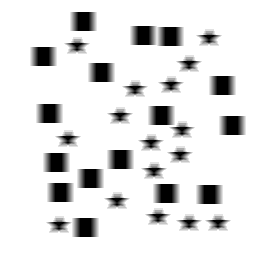
Squares: 16
Triangles: 0
Stars: 16
Total shapes: 32